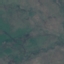
Label: HerbaceousVegetation